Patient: sex F, age 62
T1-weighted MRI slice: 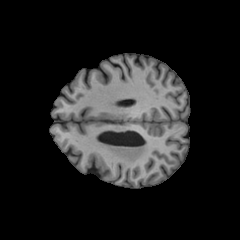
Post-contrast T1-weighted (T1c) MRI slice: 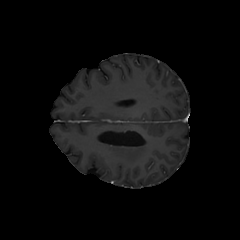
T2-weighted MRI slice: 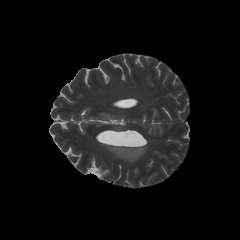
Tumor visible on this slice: yes
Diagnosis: Glioblastoma, IDH-wildtype
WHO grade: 4